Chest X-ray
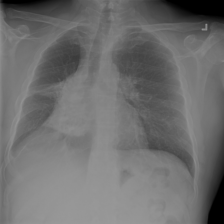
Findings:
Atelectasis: positive
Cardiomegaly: negative
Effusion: negative
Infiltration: positive
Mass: positive
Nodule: negative
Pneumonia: negative
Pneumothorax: negative
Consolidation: positive
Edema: negative
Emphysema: negative
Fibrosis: negative
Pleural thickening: positive
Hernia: negative